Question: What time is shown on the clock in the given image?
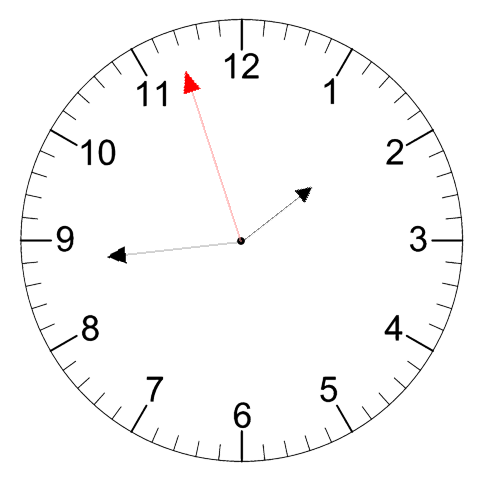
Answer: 01:43:57